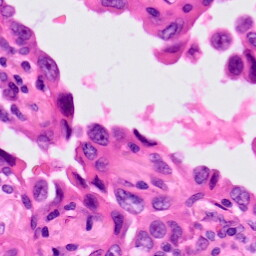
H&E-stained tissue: Lung